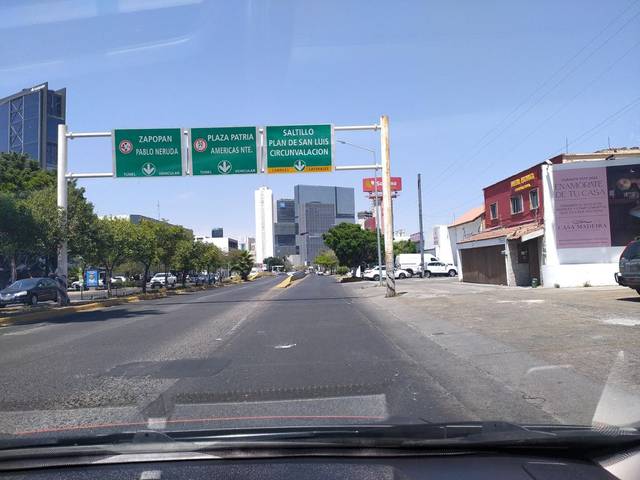
Region: Mexico
Coordinates: 20.691, -103.373